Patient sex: M
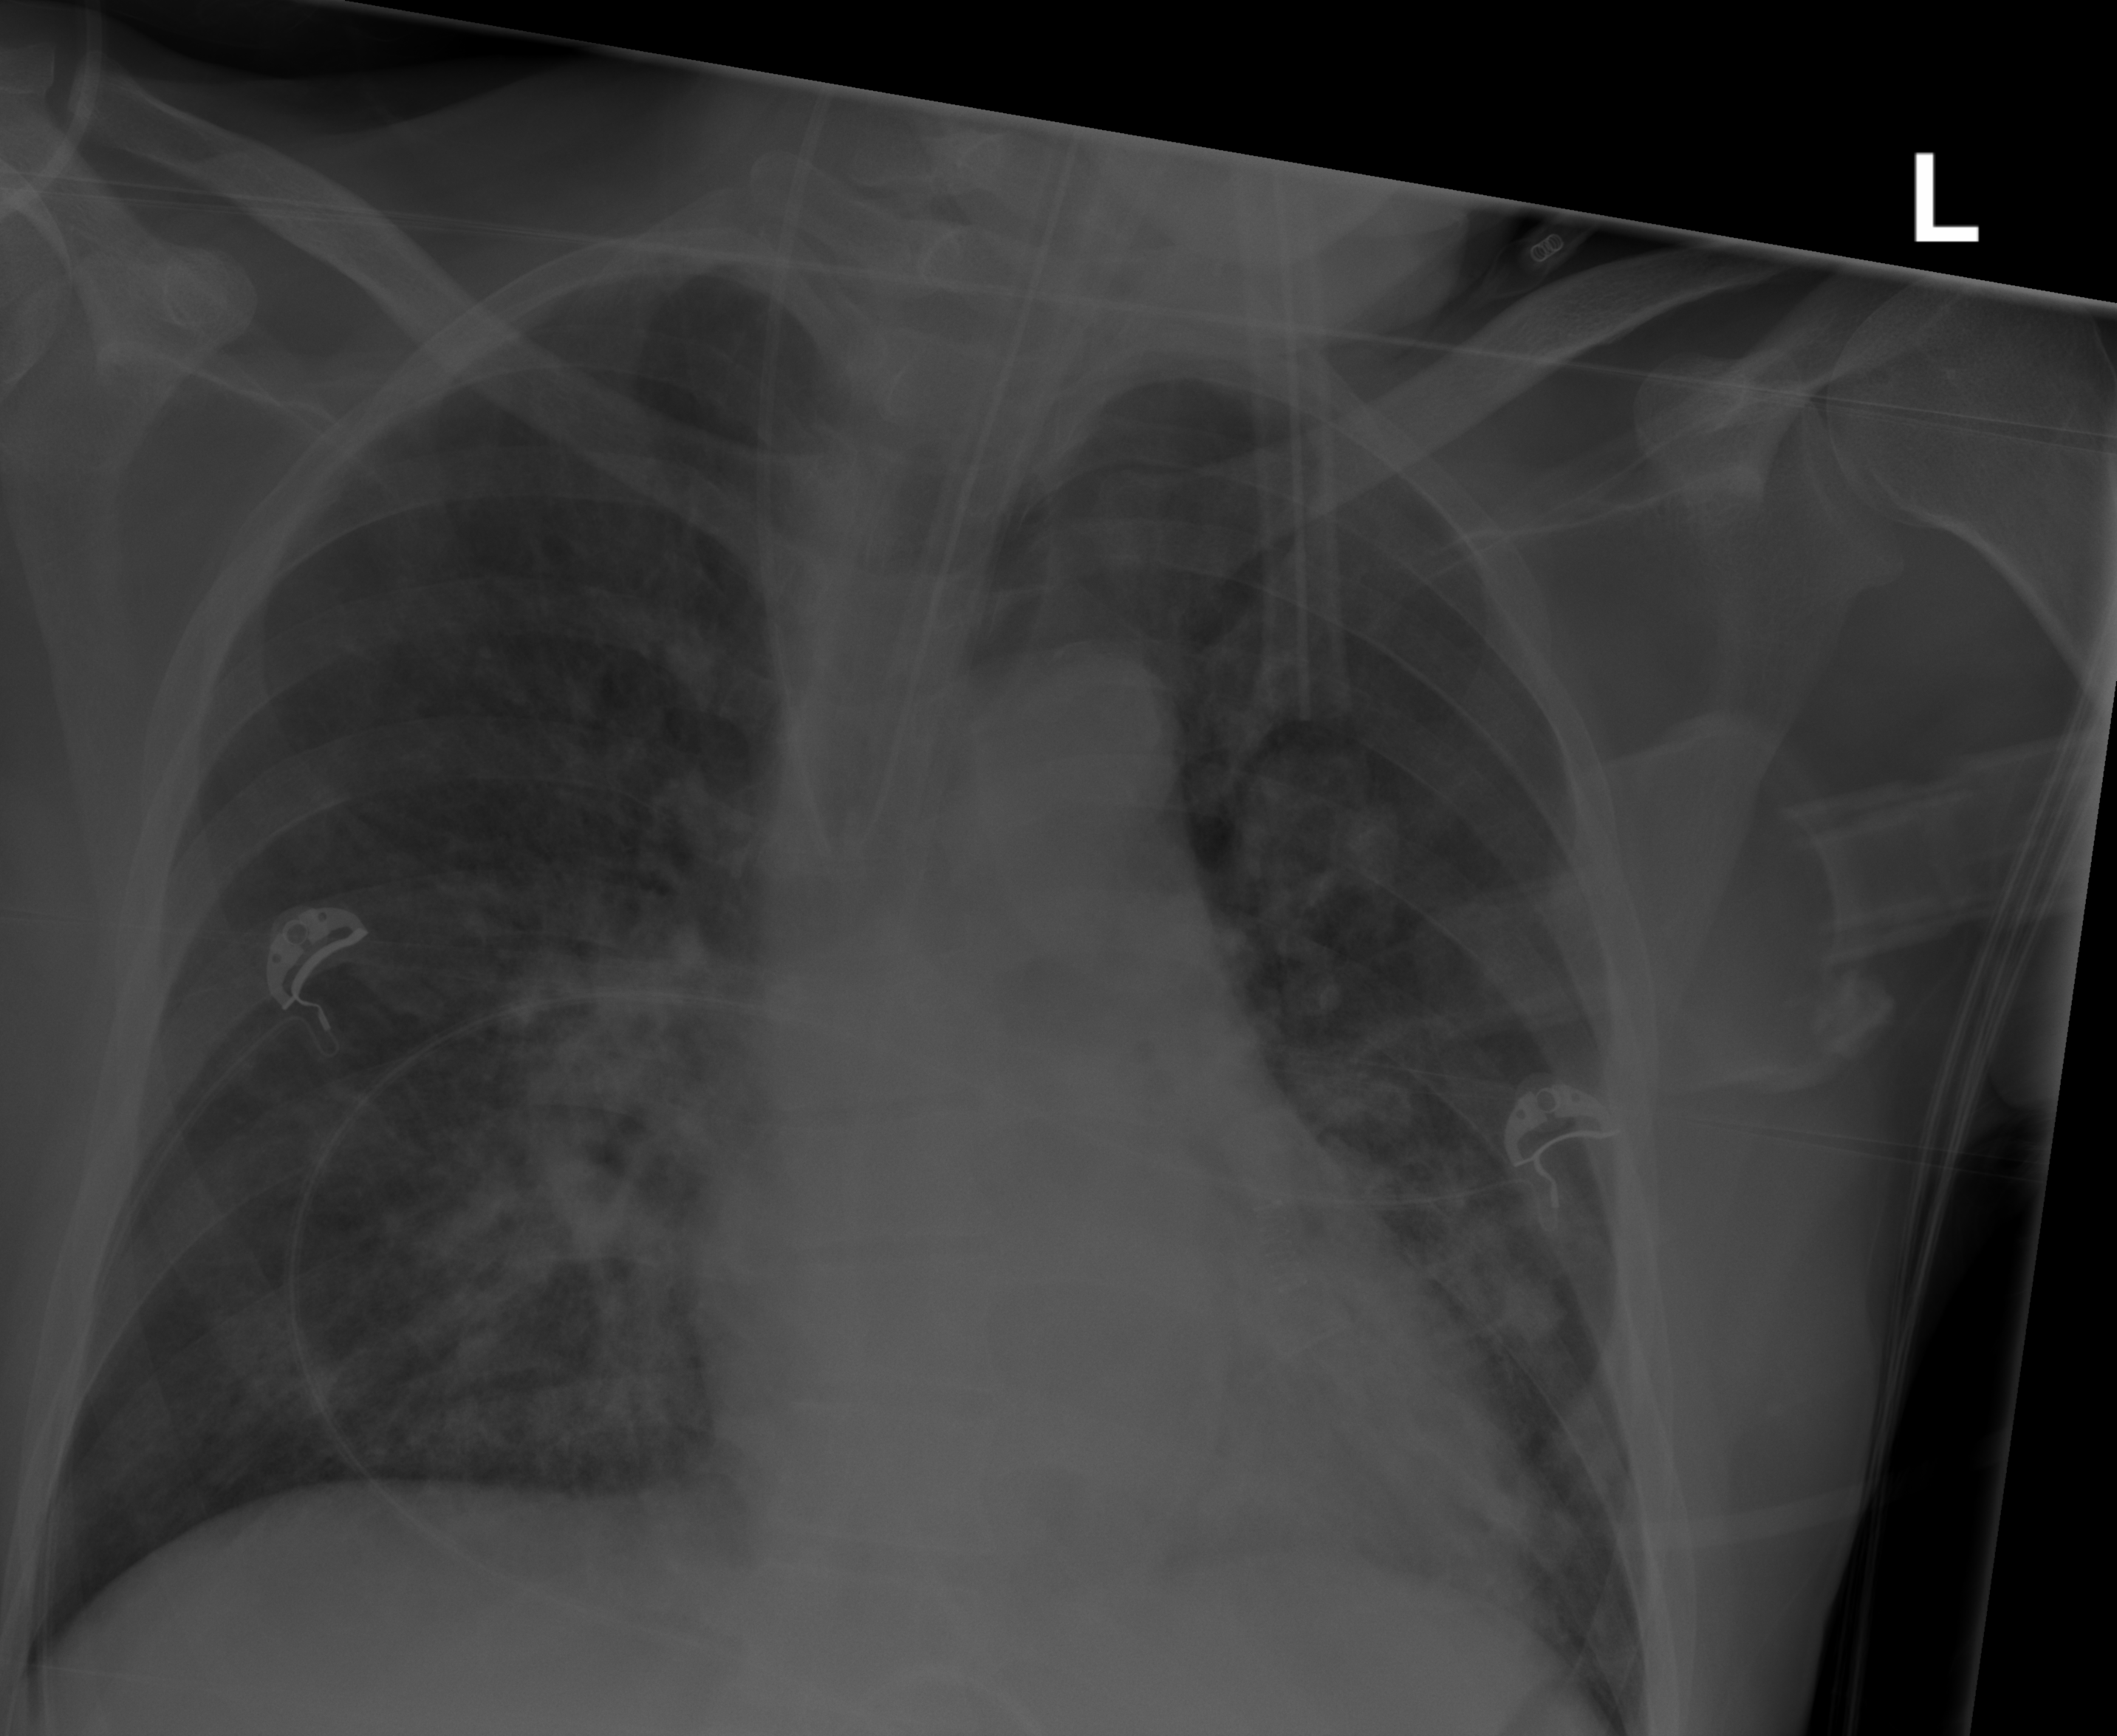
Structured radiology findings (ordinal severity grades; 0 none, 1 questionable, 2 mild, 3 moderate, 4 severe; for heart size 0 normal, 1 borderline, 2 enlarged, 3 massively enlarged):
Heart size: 0
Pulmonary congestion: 0
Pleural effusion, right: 0
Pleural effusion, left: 0
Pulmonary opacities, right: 3
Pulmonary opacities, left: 3
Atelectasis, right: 2
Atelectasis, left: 2